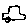
Label: car